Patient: sex M, age 74
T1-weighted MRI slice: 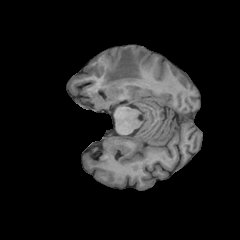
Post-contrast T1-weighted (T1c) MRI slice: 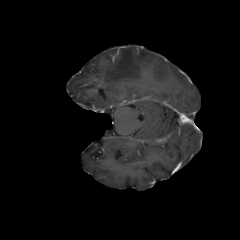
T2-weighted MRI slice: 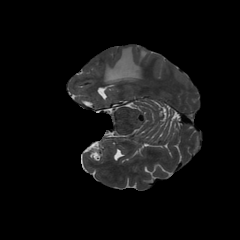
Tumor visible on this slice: yes
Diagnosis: Glioblastoma, IDH-wildtype
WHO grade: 4